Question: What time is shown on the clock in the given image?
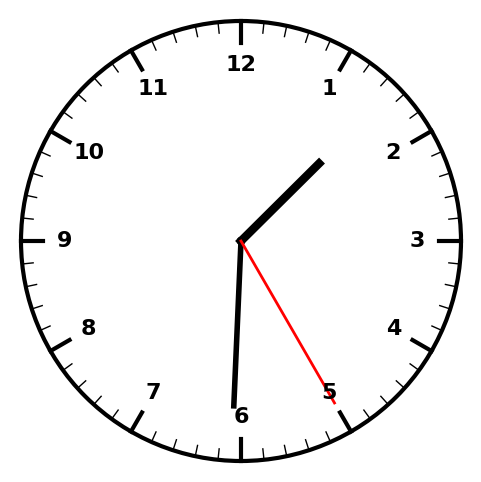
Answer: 01:30:25